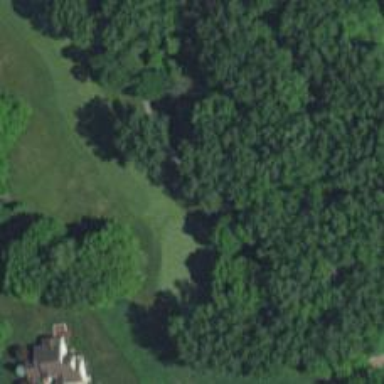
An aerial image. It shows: Path for both roads and golfers.